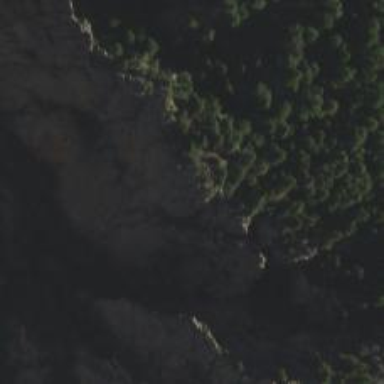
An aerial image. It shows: Natural cliff.